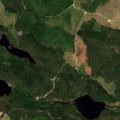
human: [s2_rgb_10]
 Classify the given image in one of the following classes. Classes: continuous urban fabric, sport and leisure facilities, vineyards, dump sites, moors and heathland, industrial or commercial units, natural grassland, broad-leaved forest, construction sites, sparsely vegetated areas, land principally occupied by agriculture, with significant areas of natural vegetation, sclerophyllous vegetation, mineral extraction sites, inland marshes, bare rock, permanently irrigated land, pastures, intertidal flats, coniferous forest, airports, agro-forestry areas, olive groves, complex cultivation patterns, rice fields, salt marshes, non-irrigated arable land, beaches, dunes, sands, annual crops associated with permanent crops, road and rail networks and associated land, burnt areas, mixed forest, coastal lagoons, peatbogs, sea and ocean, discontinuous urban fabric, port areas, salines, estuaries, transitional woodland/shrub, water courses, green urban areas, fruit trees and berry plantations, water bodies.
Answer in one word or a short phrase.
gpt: coniferous forest, mixed forest, transitional woodland/shrub, water bodies